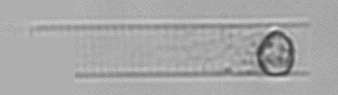
Label: Dactyliosolen_blavyanus